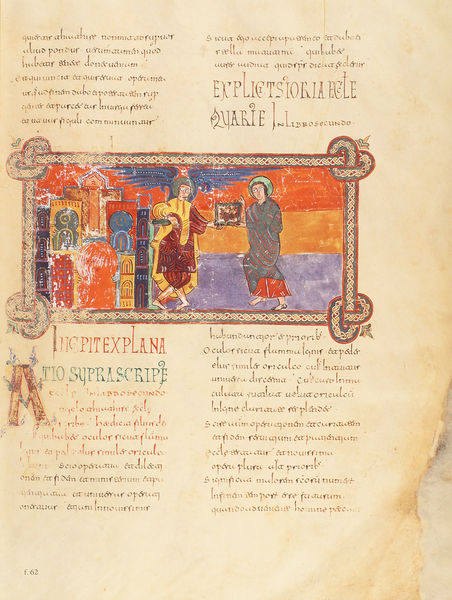
Titel: Beatus-Manuskript
Künstler: Magius
Institution: New York, Pierpont Morgan Library
Schlagwörter: blau, flügel, frauen, gelb, stadt, frau, orange, zeichnung, gebäude, haus, rot, architektur, band, bibel, knoten, rahmen, bild, borte, england, turm, engel, farbig, schrift, farben, farbe, grafik, lila, dekoration, barfuss, buch, kuppeln, orient, orientalisch, seil, seite, illustration, text, tinte, buchseite, nimbus, mittelalter, mönch, tempel, heilige, bild im bild, heilig, maria, jerusalem, miniatur, handschrift, mäander, bil, latein, initial, buchmalerei, manuskript, heiligen, a